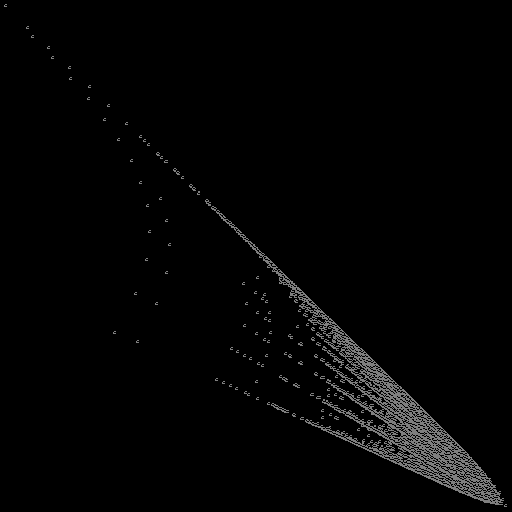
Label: drumlin